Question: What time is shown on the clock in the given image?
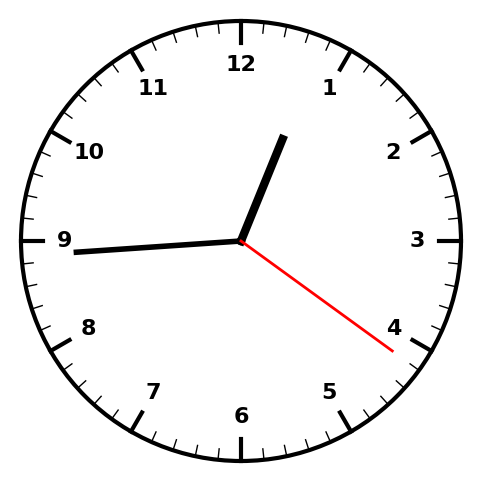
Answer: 12:44:21